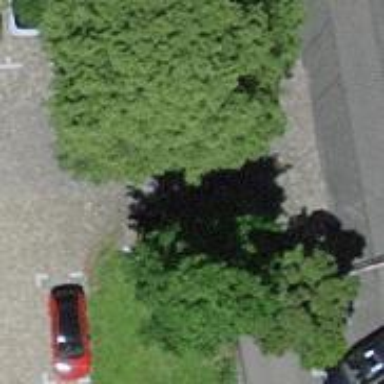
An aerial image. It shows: Driveway with surface made of sett.